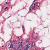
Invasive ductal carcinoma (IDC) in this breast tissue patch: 0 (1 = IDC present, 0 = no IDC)